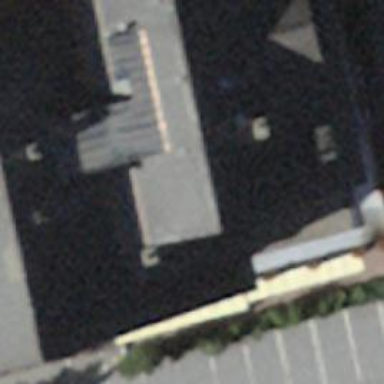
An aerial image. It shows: Hotel.